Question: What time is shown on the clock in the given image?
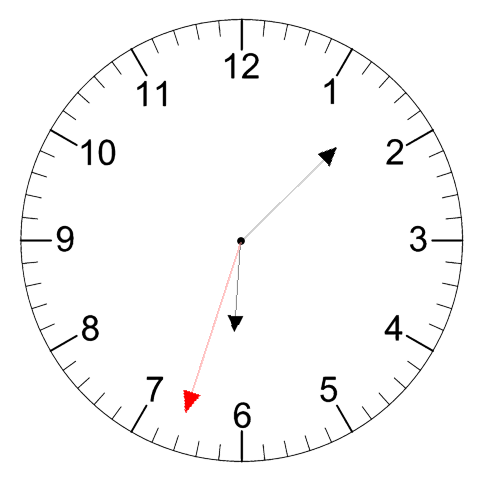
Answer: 06:07:33